Field crop: maize
Growth stage: 2
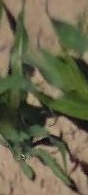
Species: maize